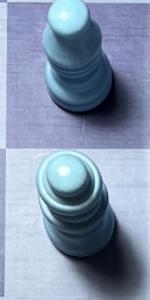
Label: Queen_White